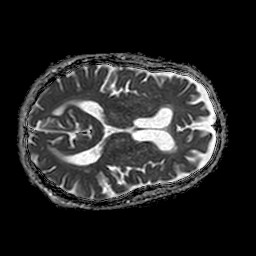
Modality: ADC
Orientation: axial
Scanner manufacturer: philips
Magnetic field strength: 1.5 T
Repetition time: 4.322 s
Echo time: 0.1103 s